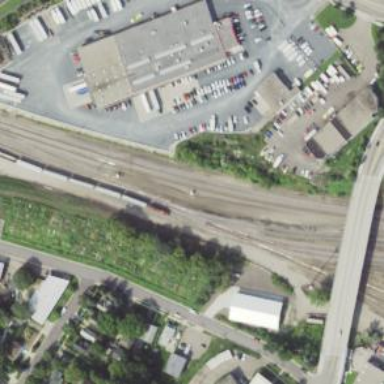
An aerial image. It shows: Railway junction.